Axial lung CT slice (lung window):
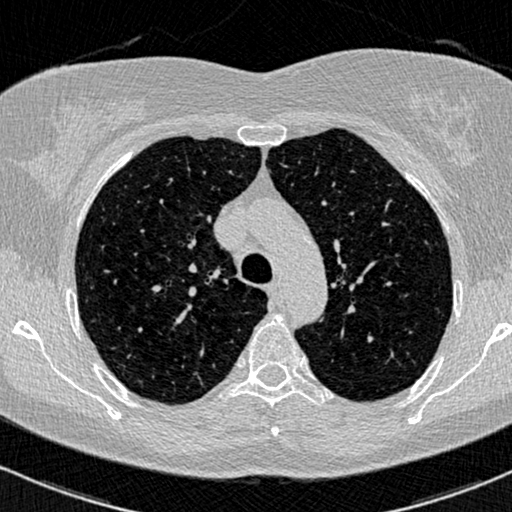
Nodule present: no